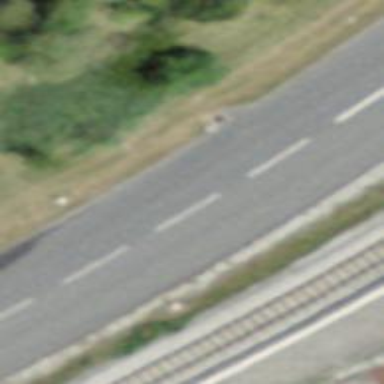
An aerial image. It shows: Secondary road.